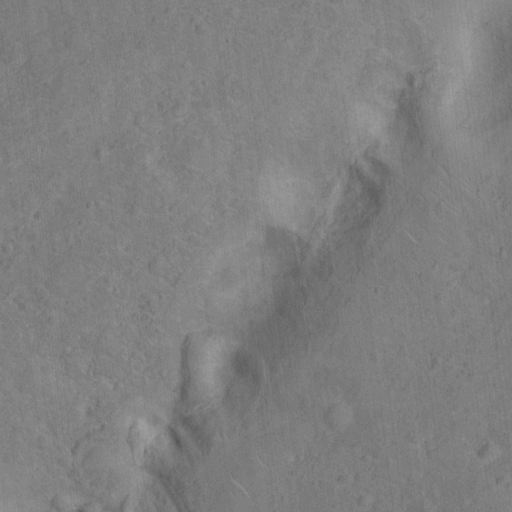
Classes present: Background